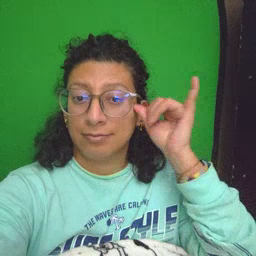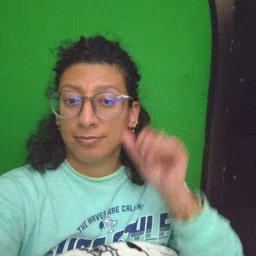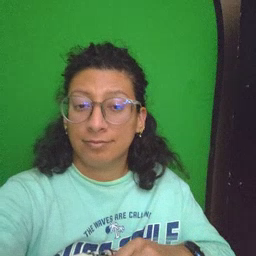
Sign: cow